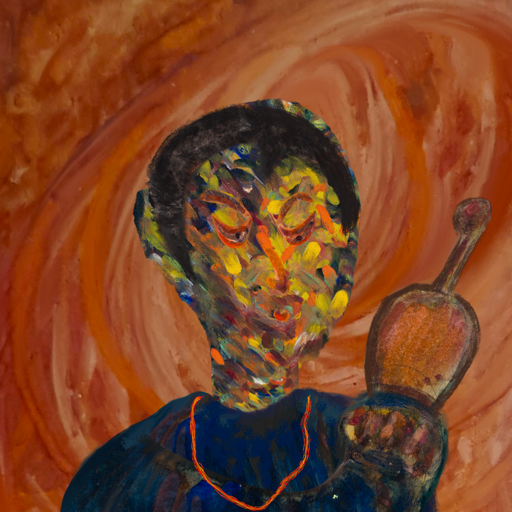
Background: Pious_Lady, Head And Neck Side: An_Impression, Face Side: Hypocrite, Bust: Pipe, Hair Side: Roy_Bahadur, Head Accessory: Blank, Second Necklace: Gypsy_Mother_2, Necklace: Blank, Baby: Blank